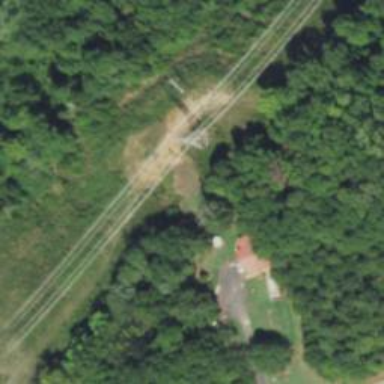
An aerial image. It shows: Power tower.